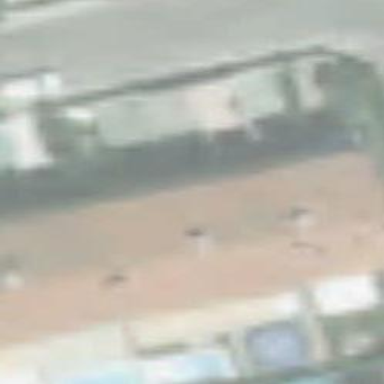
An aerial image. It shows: Terraced building with pitched roof oriented across.